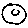
Label: moon